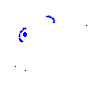
Particle: pion